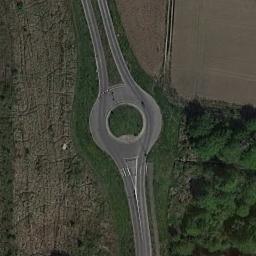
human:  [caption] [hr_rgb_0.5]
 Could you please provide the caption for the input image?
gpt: There are many trees beside the roundabout .

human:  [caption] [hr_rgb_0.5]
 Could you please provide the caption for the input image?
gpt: The roundabout with two exits and entrances is in the farmland and a grove of trees is next to the roundabout .

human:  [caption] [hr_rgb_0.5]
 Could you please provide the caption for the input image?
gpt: The roundabout is on the bare land next to trees .

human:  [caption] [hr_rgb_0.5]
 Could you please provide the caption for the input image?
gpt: There are some trees and a lot of farmland around the crossroads .

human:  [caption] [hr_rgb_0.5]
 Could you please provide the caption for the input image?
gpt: There are some green trees and a yellow farmland beside the roundabout .